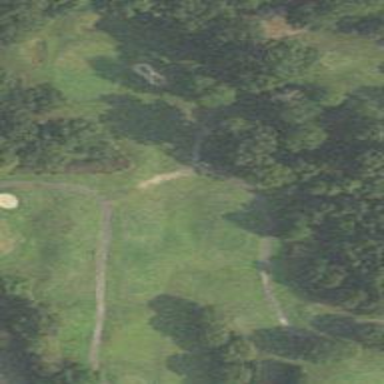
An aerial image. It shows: Area of rough grass used for golf.